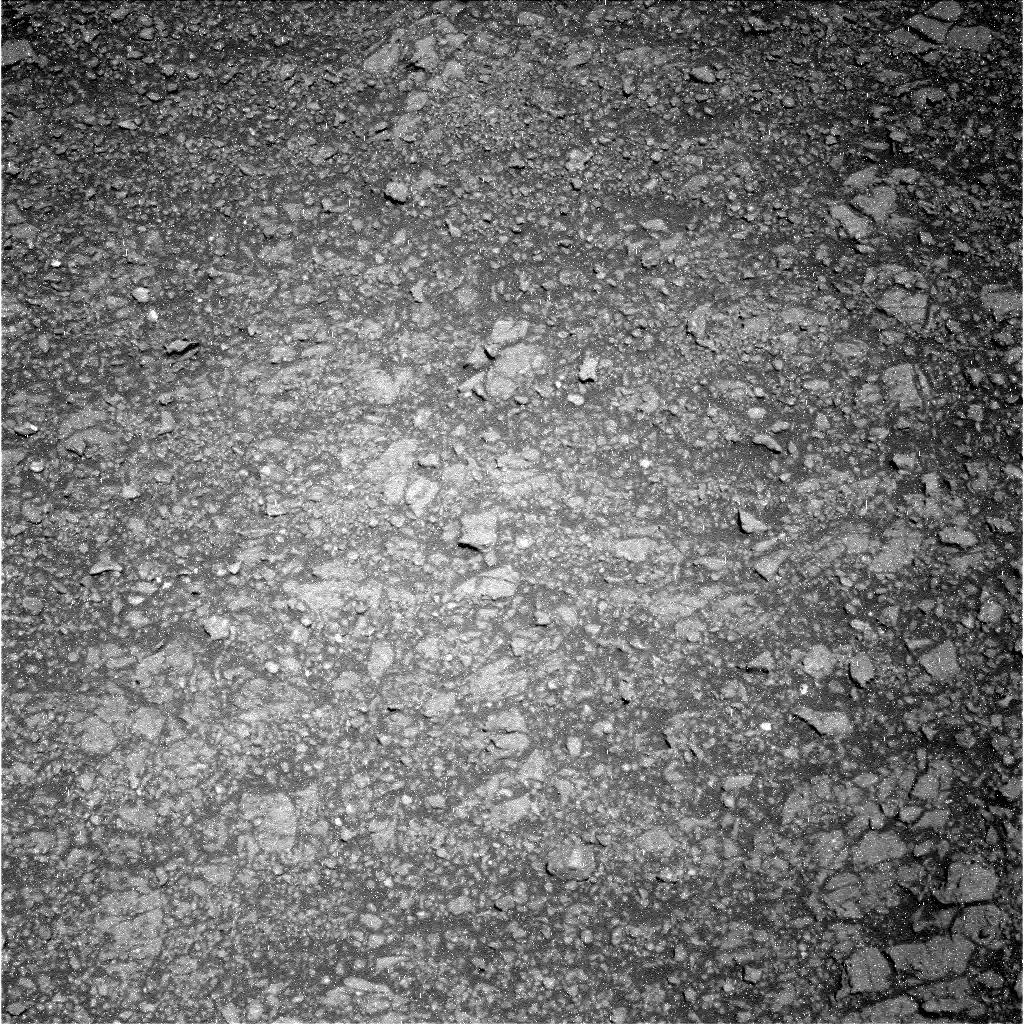
Terrain classes present: Bedrock, Gravel / Sand / Soil